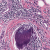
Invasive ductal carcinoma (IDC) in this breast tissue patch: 0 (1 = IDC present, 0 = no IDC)